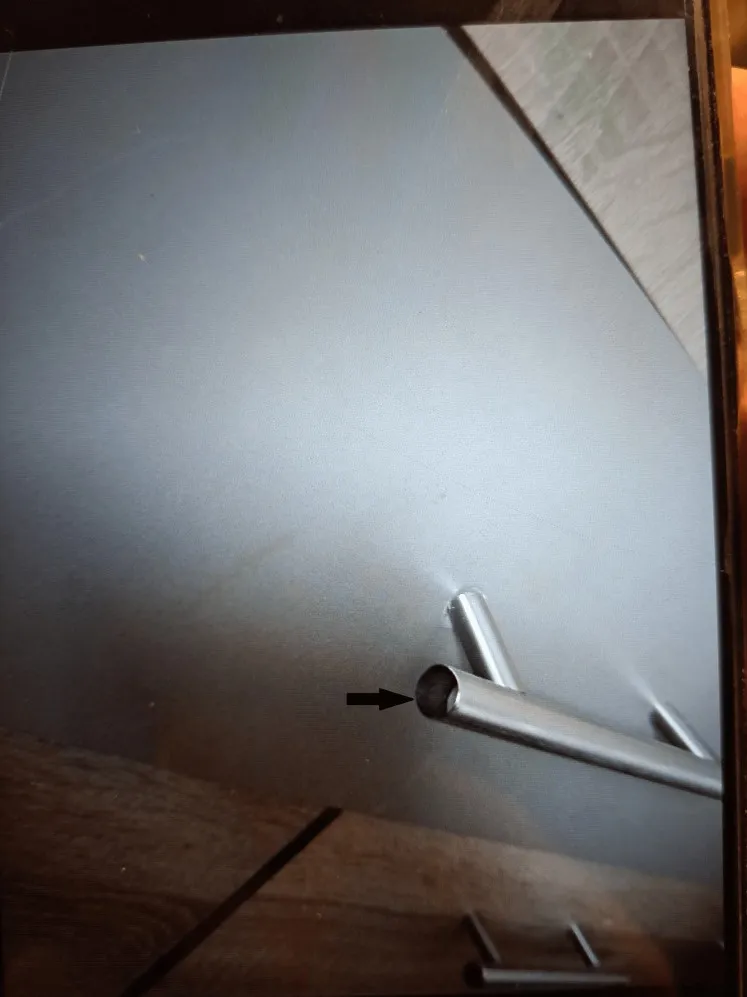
The bone fragment is barely visible inside the door knob itself.
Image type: endoscopy (gi_endoscopy)